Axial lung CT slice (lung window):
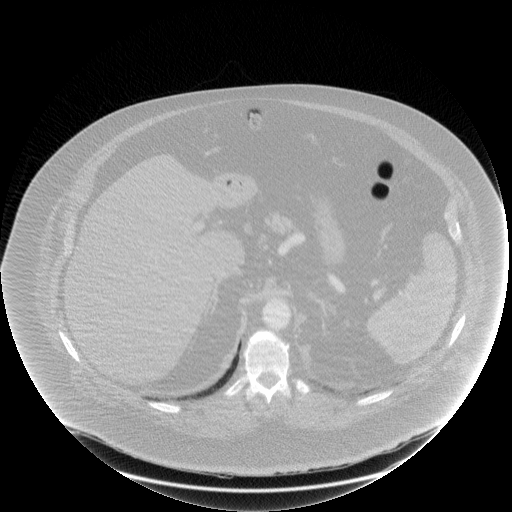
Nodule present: no